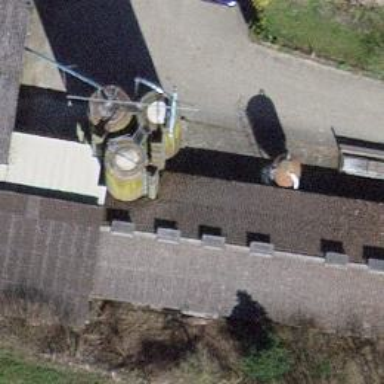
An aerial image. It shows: Silo.